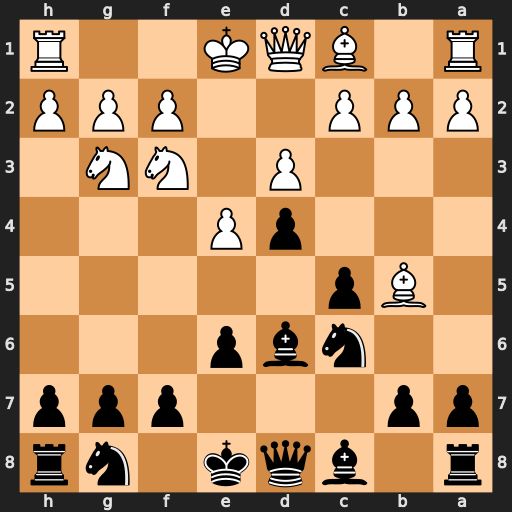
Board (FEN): r1bqk1nr/pp3ppp/2nbp3/1Bp5/3pP3/3P1NN1/PPP2PPP/R1BQK2R
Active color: b
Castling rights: KQkq
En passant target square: -
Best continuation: Qa5+ Nd2 Qxb5